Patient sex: M
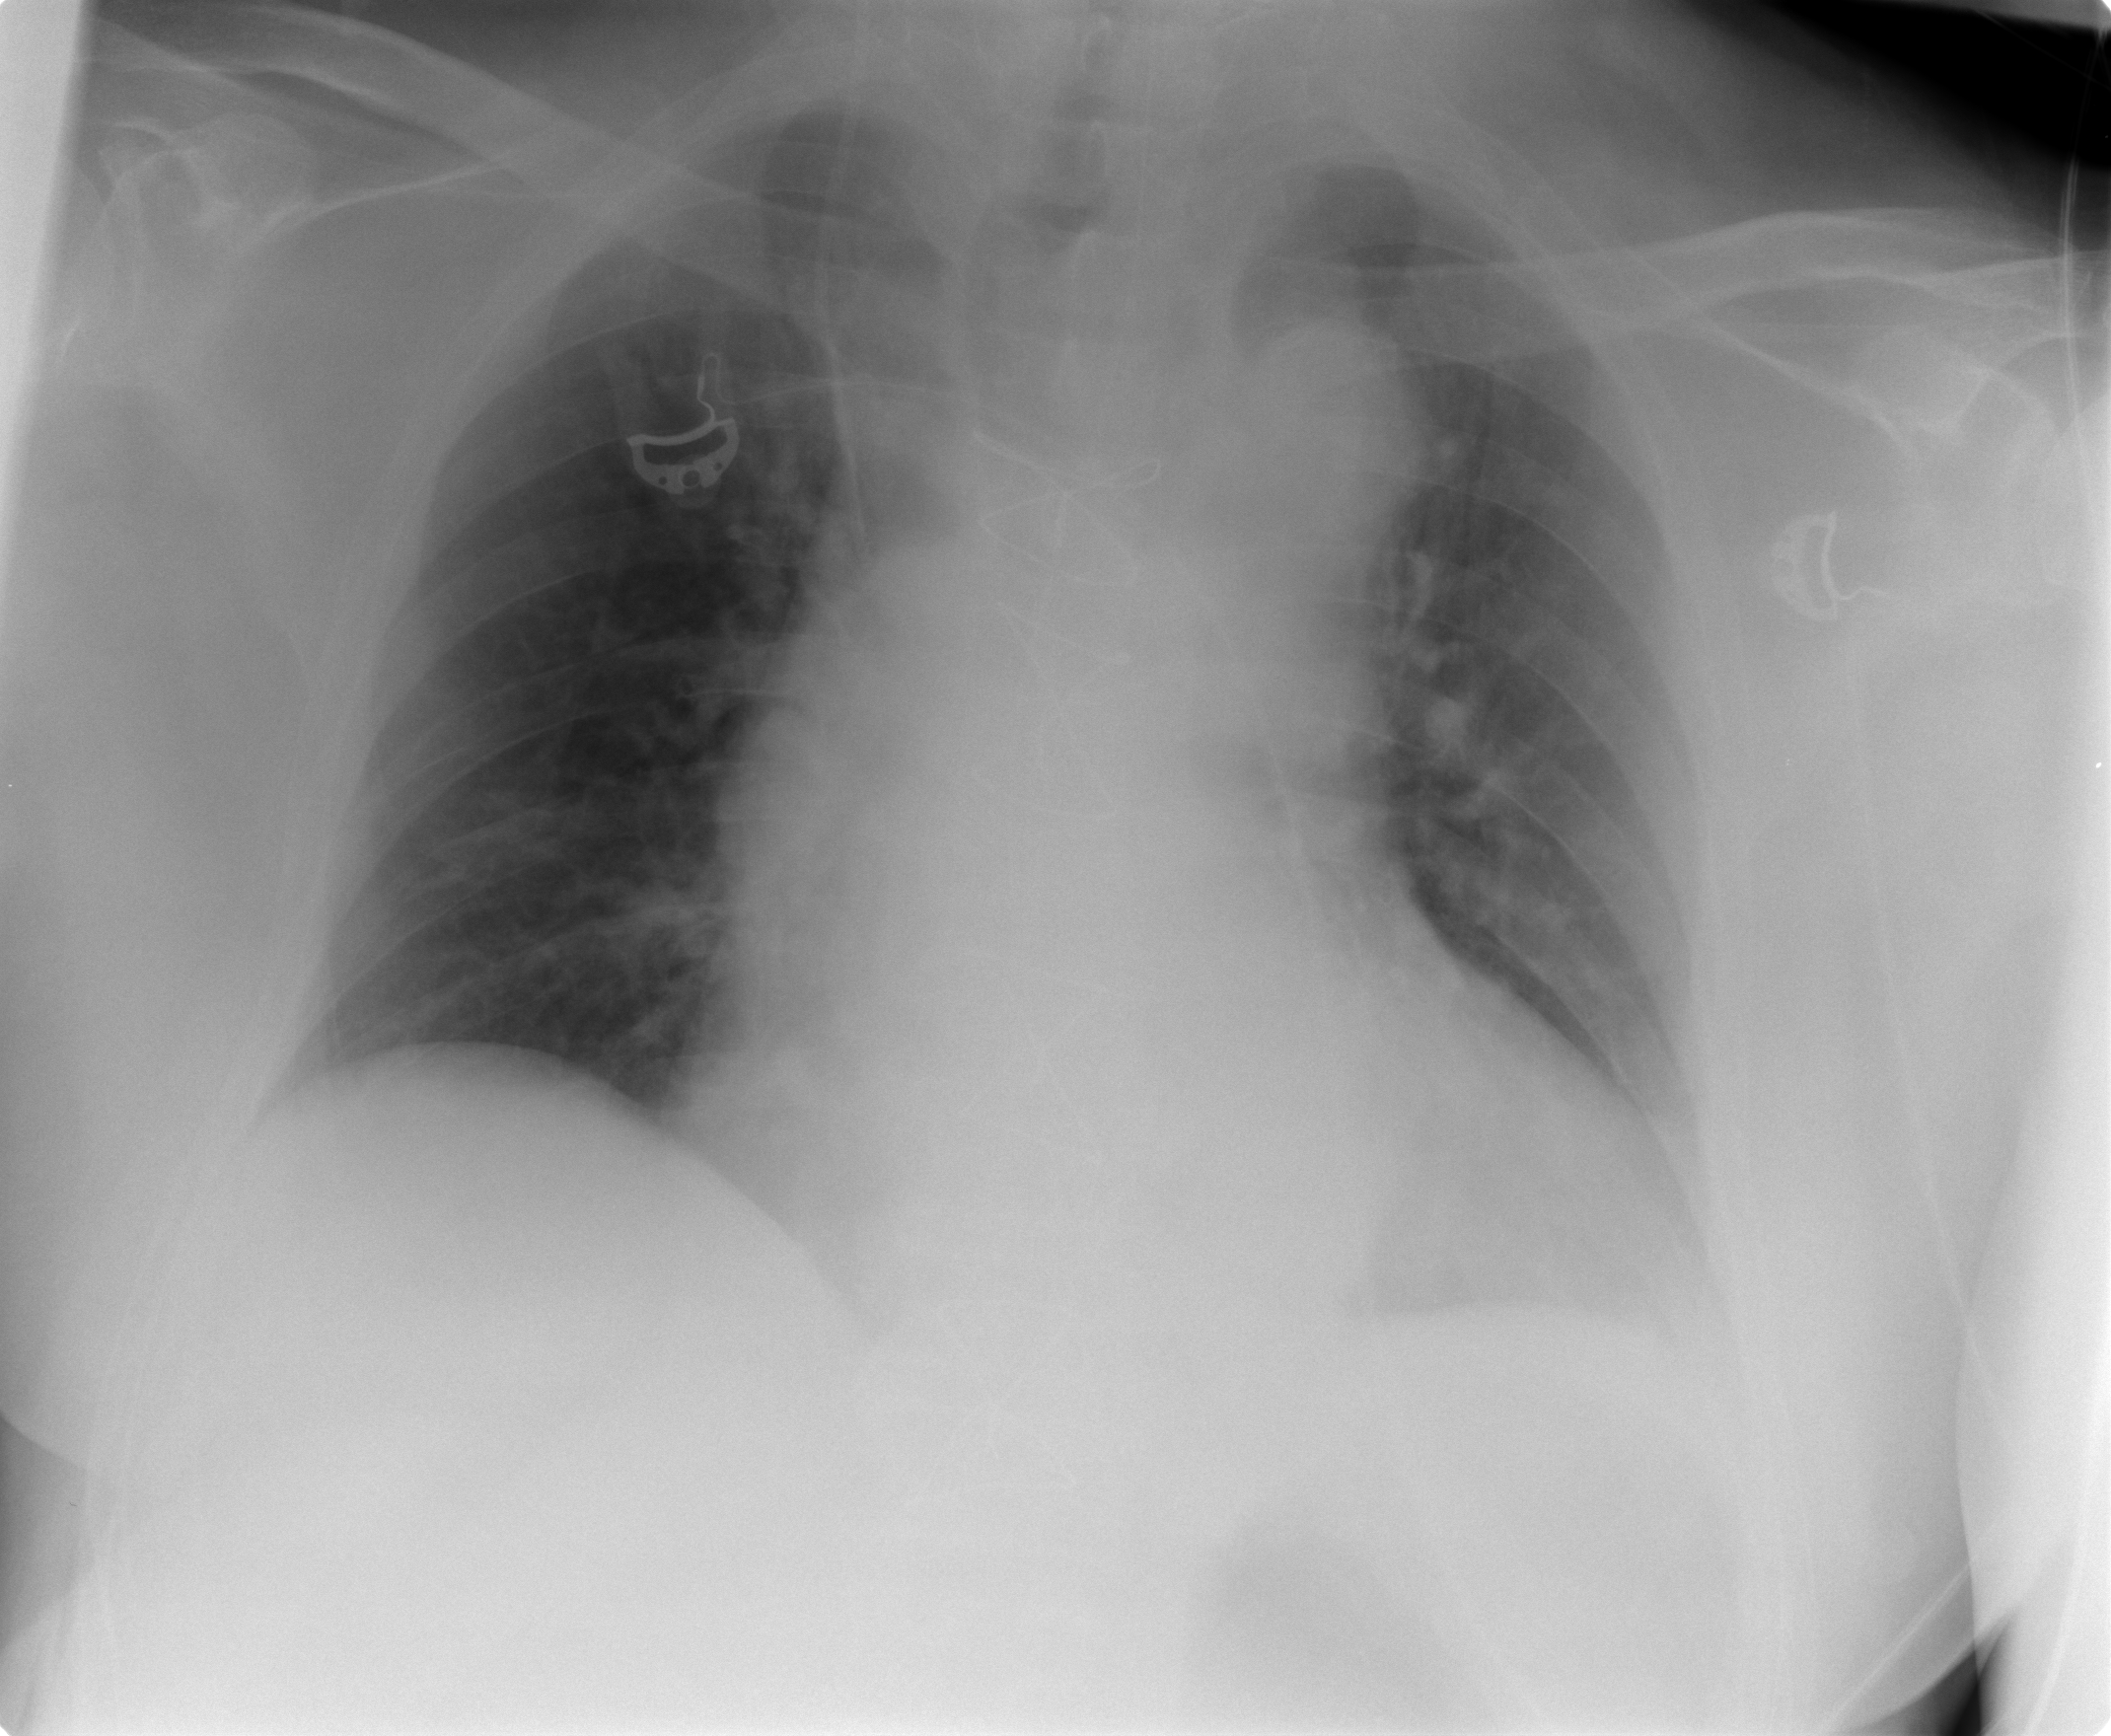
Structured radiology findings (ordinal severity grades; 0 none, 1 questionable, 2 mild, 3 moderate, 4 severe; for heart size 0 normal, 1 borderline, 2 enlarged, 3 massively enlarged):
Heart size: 2
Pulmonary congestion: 1
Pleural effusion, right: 0
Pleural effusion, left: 1
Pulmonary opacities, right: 0
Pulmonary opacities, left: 0
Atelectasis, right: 1
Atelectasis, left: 1